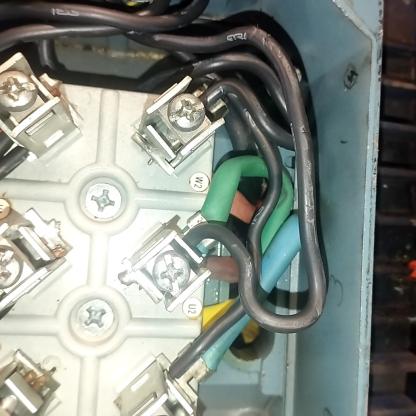
Klasa: inne